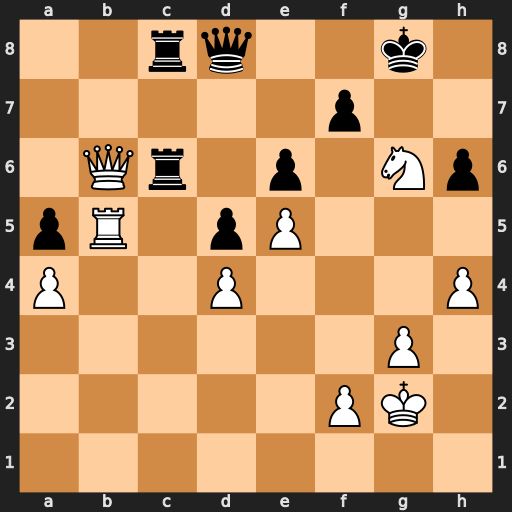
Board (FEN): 2rq2k1/5p2/1Qr1p1Np/pR1pP3/P2P3P/6P1/5PK1/8
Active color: w
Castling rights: -
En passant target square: -
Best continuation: Qxd8+ Rxd8 Ne7+ Kh7 Nxc6